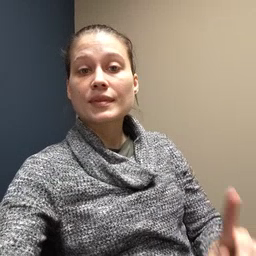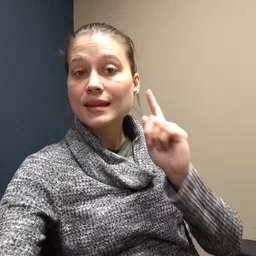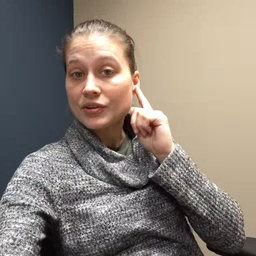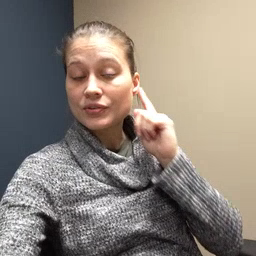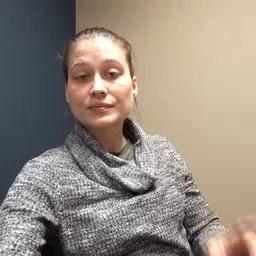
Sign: ear